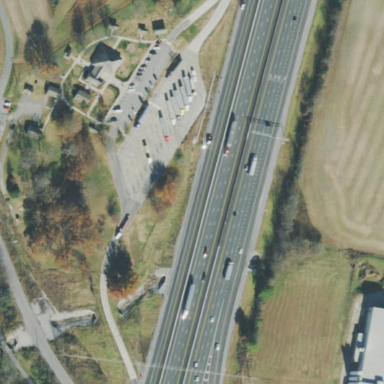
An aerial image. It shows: Rest area along the road.